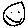
Label: smiley face